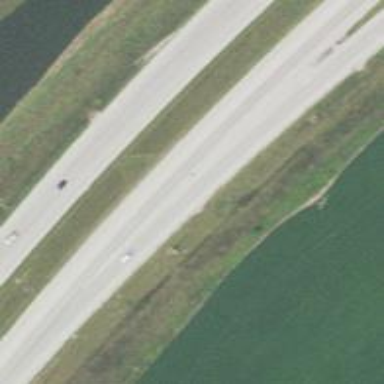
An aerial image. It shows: Trunk link highway with asphalt surface.